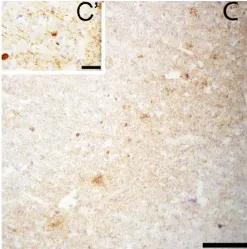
Gross and microscopic brain evaluation. (C) Tau positive plaques and neuropils in the prefrontal gyrus. Scale bar 200 mum, (C') scale bar 10 mum, (D insert) scale bar 20 mum.
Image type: pathology (immunostaining)